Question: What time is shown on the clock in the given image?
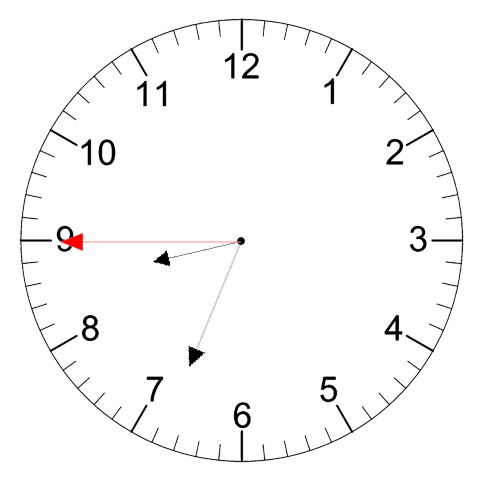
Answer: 08:33:45